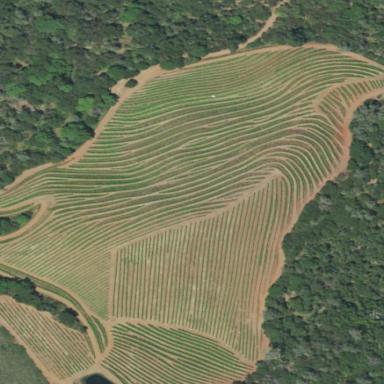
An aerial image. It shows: Vineyard with wine grapes as the crop.